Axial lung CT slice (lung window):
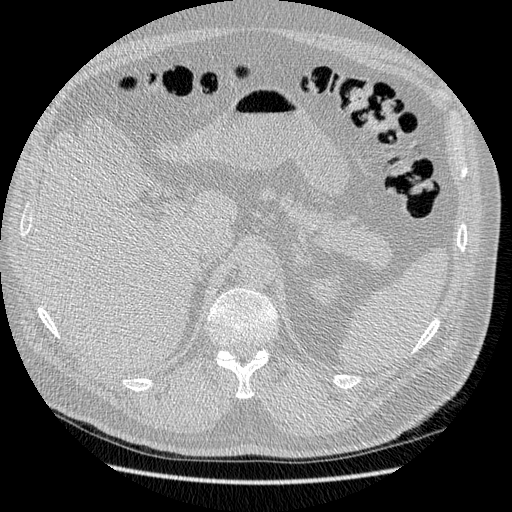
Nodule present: no